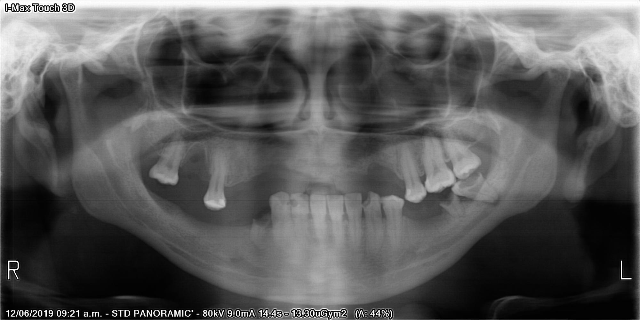
adult